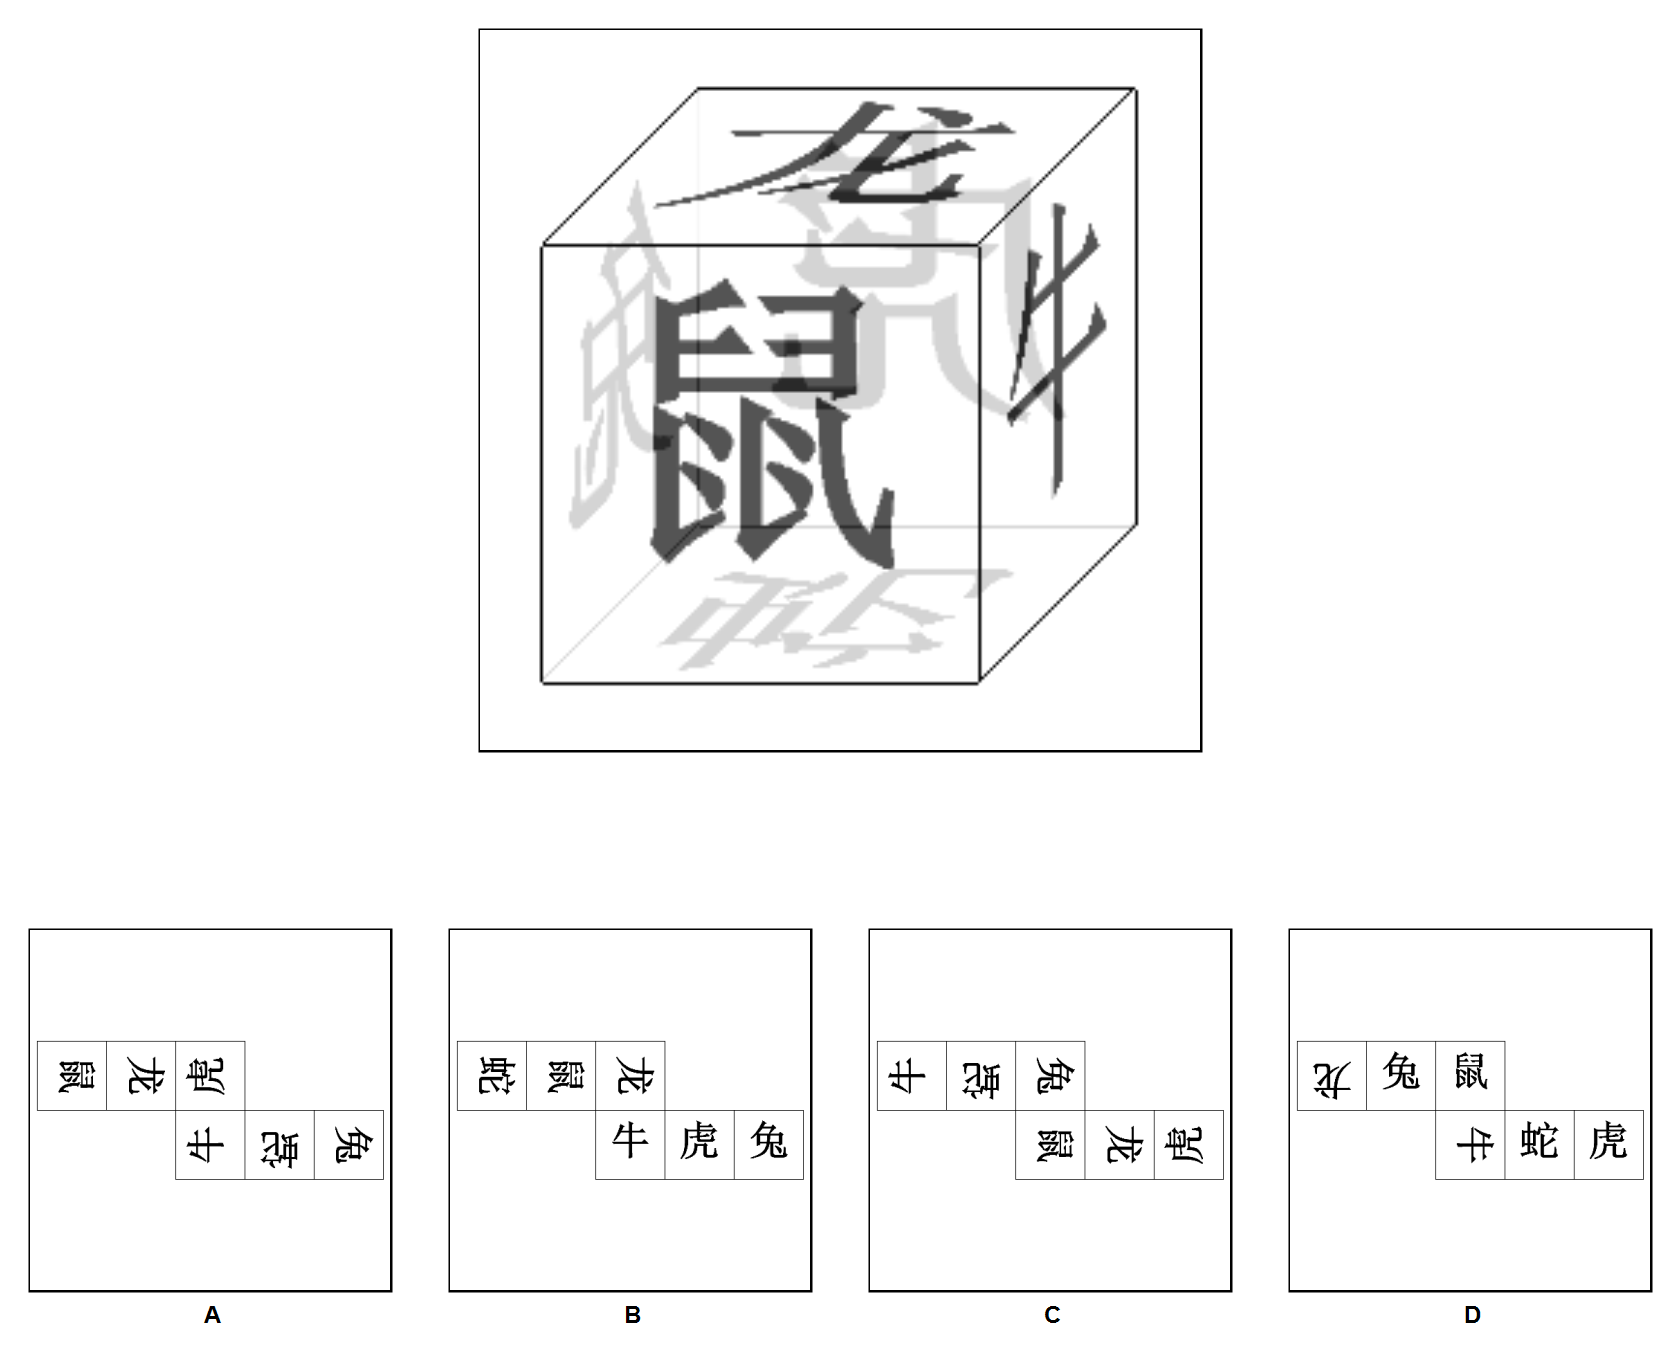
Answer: D